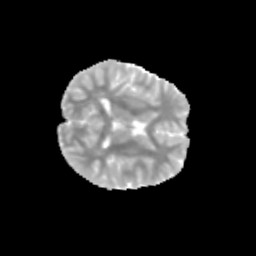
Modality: MD
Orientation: axial
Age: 11
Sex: female
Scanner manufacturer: siemens
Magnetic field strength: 3 T
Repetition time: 3.8 s
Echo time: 0.07 s